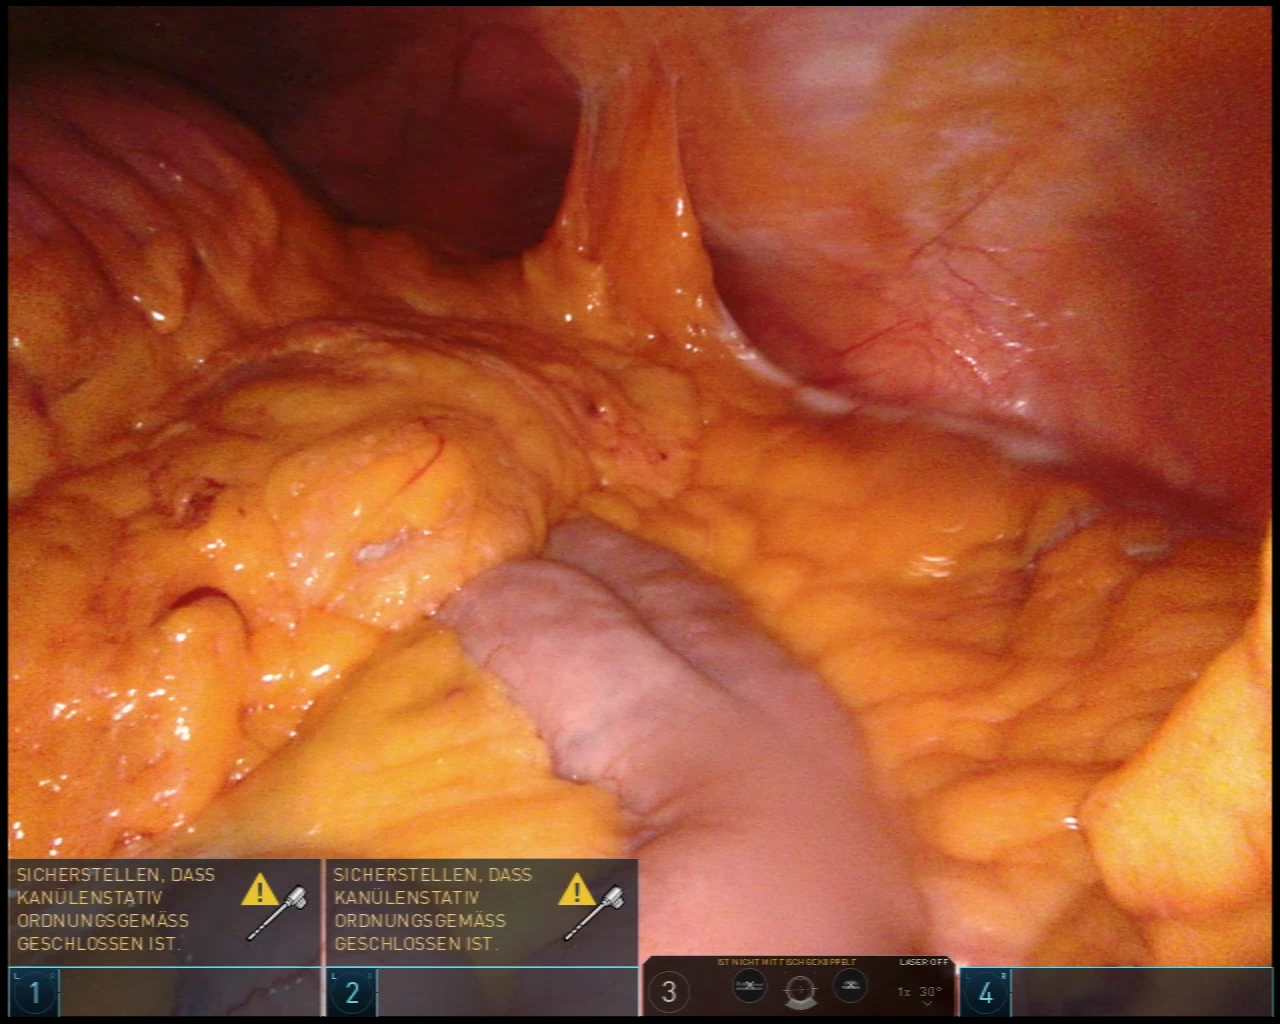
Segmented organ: stomach
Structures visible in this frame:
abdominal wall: yes
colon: yes
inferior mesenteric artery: no
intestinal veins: no
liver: no
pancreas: no
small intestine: yes
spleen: no
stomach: yes
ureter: no
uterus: no
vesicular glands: no